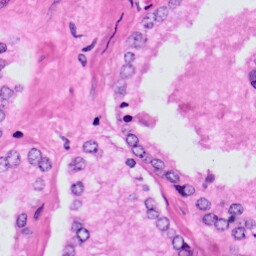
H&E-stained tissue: Prostate